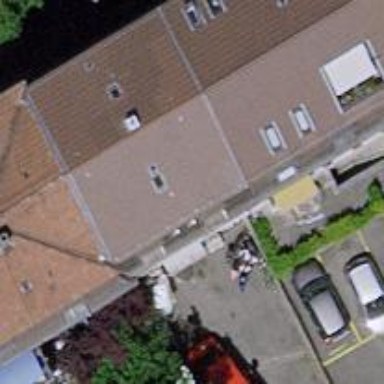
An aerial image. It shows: Car repair shop.